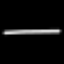
Label: line